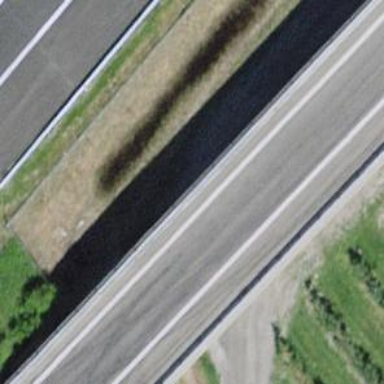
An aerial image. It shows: Track road passing through tunnel.